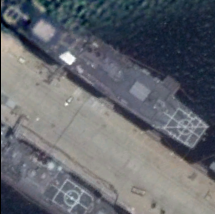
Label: destroyer